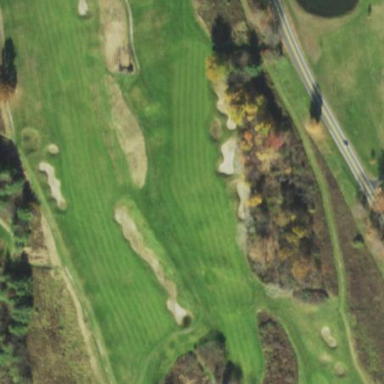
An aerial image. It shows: Golf fairway in the image.